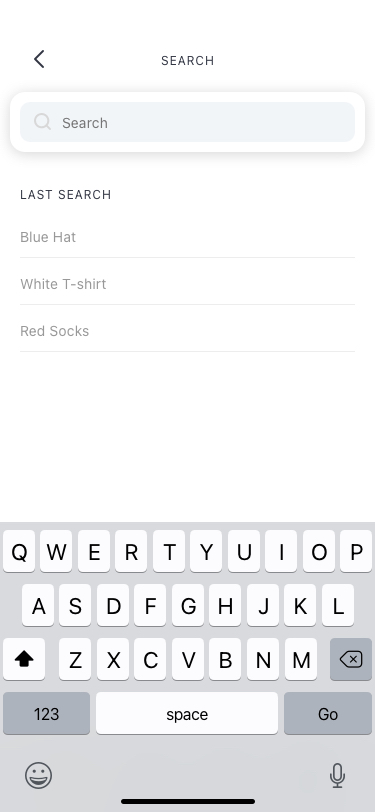
Text in this UI design:
Red Socks
White T-shirt
Blue Hat
LAST SEARCH
SEARCH